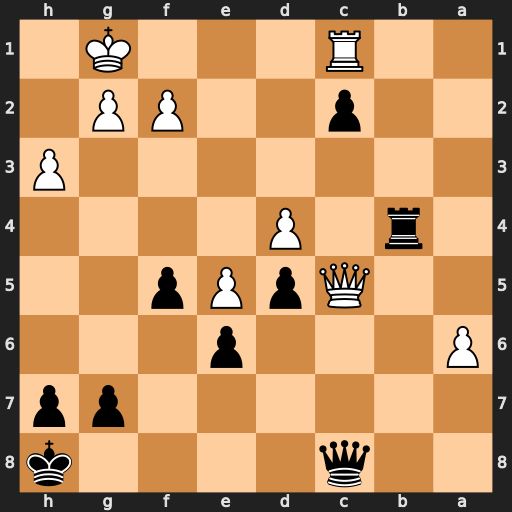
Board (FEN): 2q4k/6pp/P3p3/2QpPp2/1r1P4/7P/2p2PP1/2R3K1
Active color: b
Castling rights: -
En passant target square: -
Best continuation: Qxc5 dxc5 Rb1